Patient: sex M, age 49
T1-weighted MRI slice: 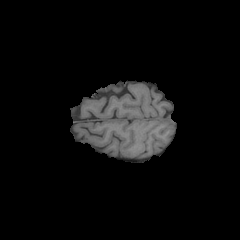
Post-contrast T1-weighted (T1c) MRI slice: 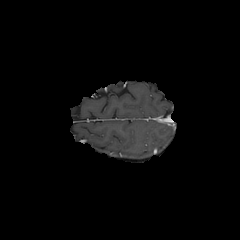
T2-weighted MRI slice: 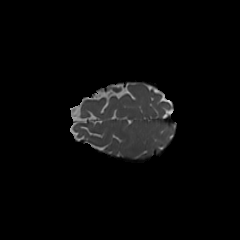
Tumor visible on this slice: no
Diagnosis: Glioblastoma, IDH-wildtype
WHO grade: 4